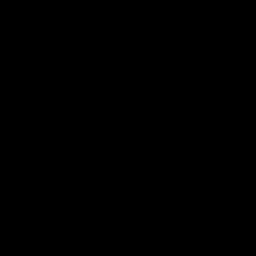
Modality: T2w
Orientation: coronal
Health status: healthy
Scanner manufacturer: siemens
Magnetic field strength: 3 T
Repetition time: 10.6 s
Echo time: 0.092 s